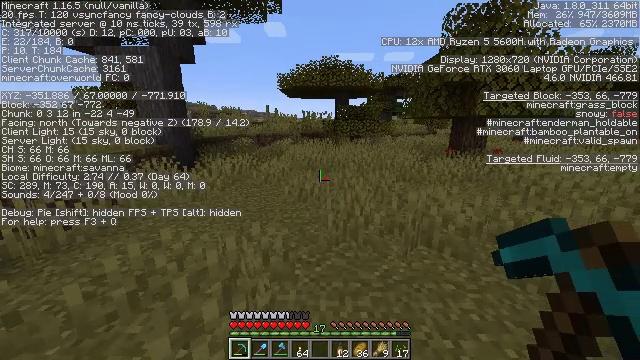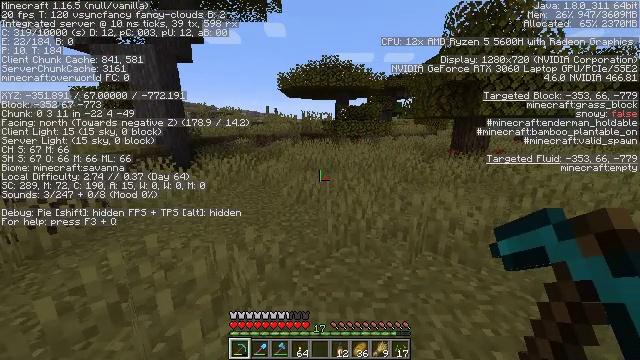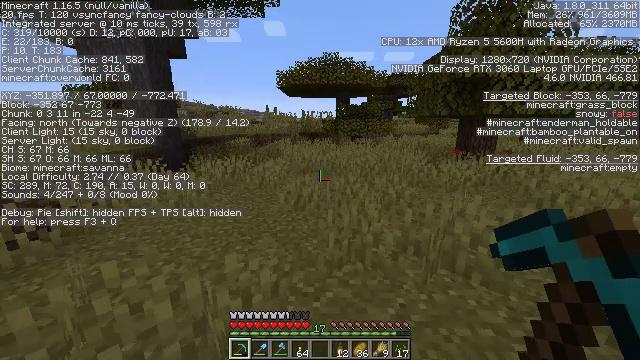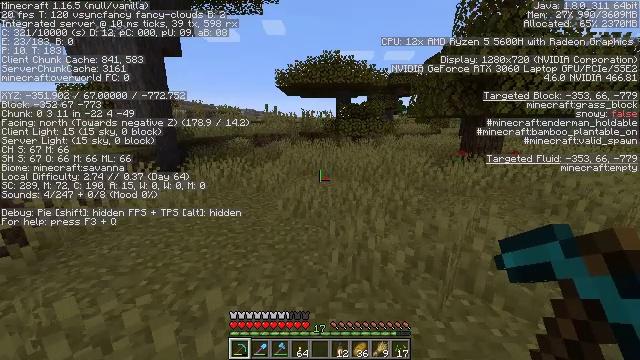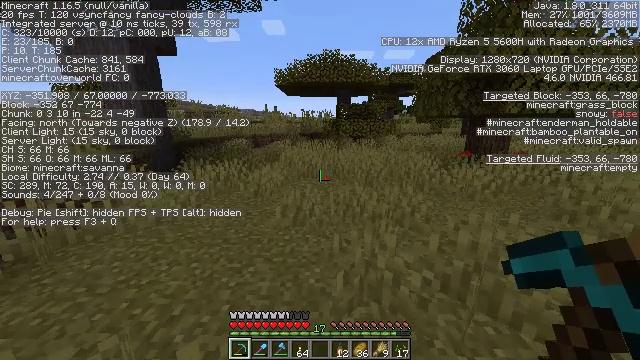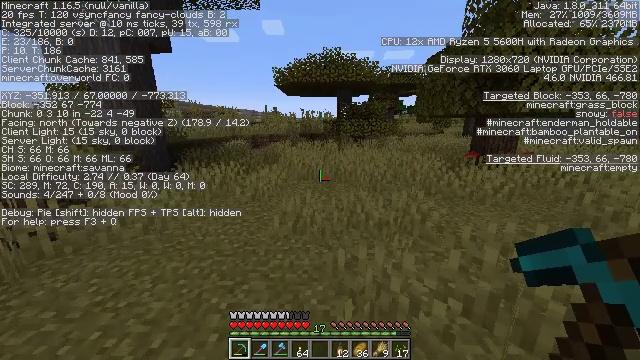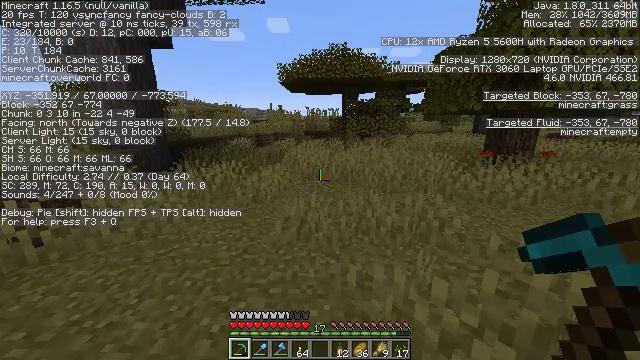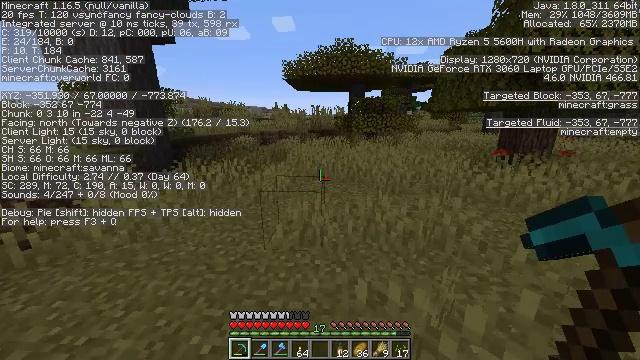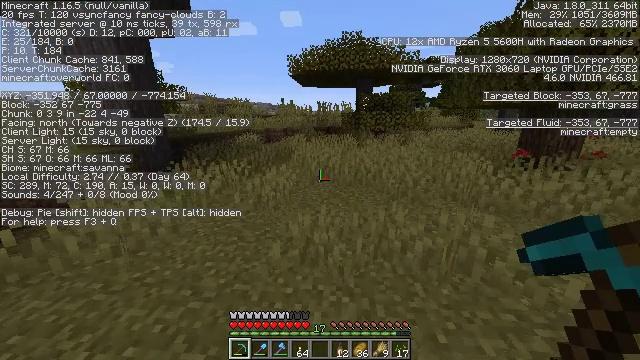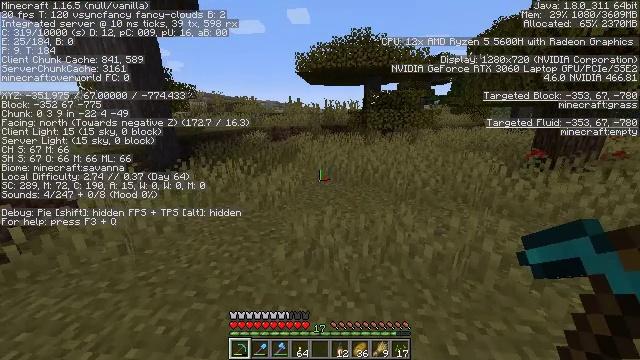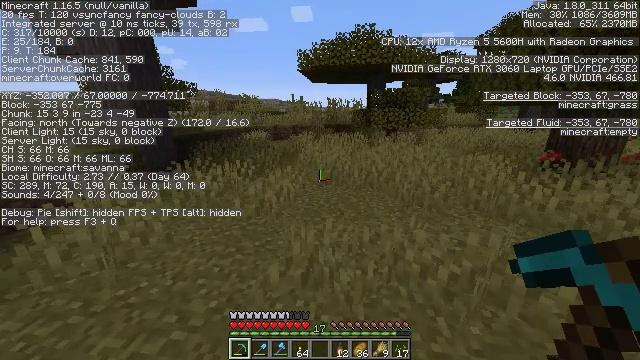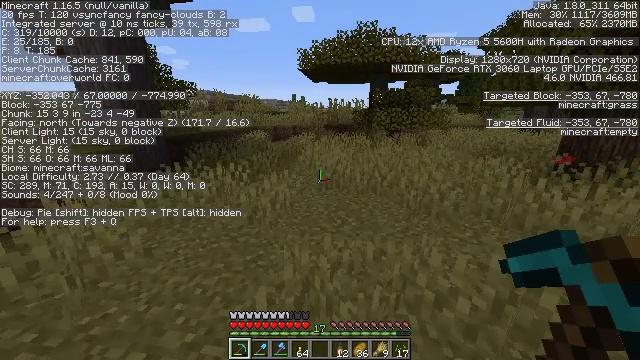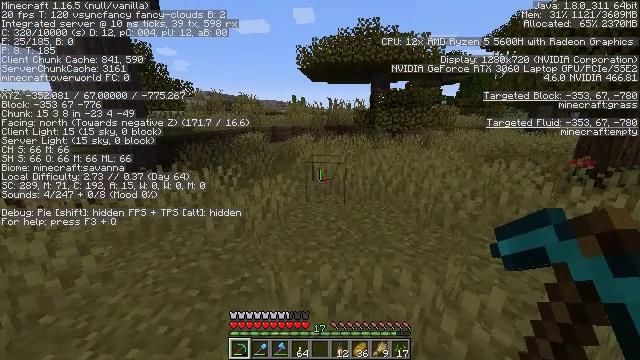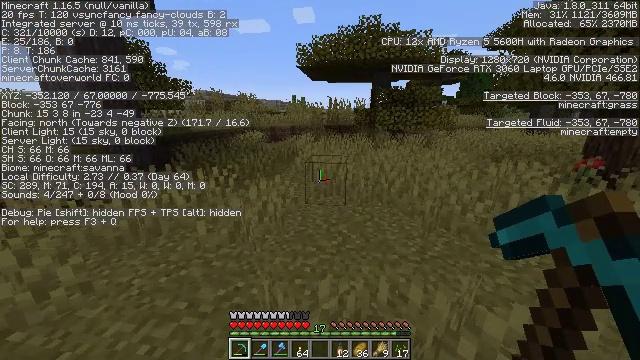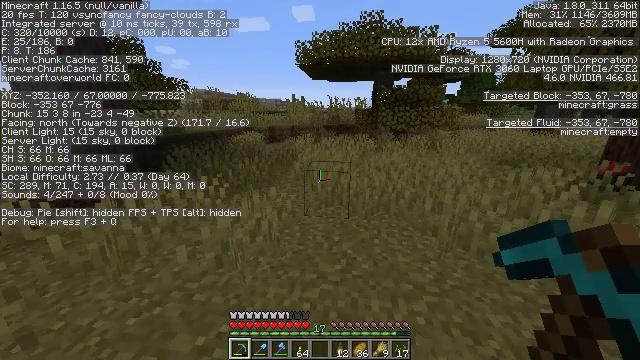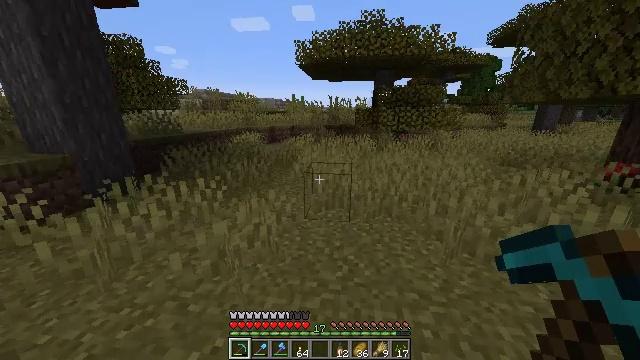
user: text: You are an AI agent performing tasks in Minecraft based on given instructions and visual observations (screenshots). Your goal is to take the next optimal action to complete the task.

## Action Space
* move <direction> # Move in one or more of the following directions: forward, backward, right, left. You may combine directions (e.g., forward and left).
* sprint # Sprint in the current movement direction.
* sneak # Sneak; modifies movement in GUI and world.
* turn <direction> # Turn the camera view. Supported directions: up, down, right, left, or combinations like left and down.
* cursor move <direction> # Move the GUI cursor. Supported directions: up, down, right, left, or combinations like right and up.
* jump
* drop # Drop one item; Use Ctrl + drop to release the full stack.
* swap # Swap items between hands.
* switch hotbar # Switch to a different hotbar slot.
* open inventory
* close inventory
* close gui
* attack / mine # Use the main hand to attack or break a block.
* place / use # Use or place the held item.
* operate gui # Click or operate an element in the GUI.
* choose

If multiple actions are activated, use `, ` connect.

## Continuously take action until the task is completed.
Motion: motion action
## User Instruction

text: Collect oxeye daisy from the ground.
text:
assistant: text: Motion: move forward
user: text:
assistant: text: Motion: move forward
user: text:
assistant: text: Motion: move forward
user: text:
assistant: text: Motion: move forward
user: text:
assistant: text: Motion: move forward
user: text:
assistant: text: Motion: move forward, turn left
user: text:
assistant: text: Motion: move forward, turn left
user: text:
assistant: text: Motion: move forward, turn left
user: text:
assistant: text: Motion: move forward, turn left
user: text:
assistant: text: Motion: move forward
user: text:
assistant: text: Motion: move forward
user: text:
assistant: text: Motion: move forward
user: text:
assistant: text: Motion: move forward
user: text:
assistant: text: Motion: move forward
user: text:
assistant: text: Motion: move forward
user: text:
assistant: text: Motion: move forward
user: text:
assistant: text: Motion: move forward
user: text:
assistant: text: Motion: move forward
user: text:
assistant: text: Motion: move forward, sprint
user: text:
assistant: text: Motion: move forward, sprint
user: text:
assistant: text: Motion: move forward, sprint
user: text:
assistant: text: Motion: move forward, sprint
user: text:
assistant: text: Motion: move forward, sprint
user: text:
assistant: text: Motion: move forward, sprint
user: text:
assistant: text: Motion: move forward, sprint
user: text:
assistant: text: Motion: move forward, sprint, jump
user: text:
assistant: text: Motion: move forward, sprint, jump
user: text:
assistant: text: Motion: move forward, sprint, turn left, jump
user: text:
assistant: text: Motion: move forward, sprint, turn left, jump
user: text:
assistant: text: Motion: move forward, sprint, turn left, jump